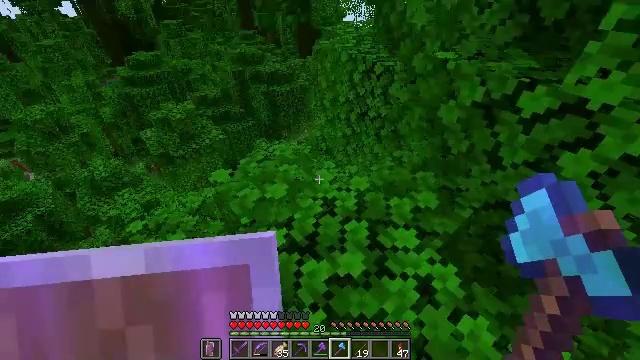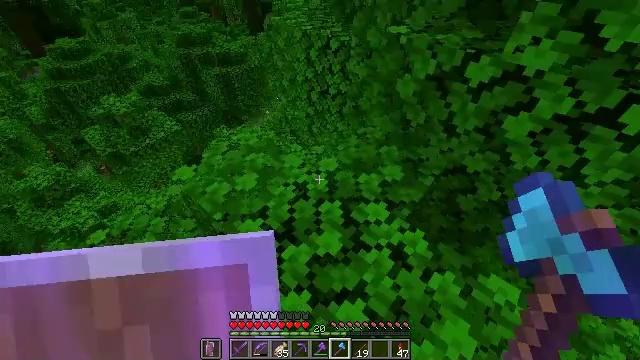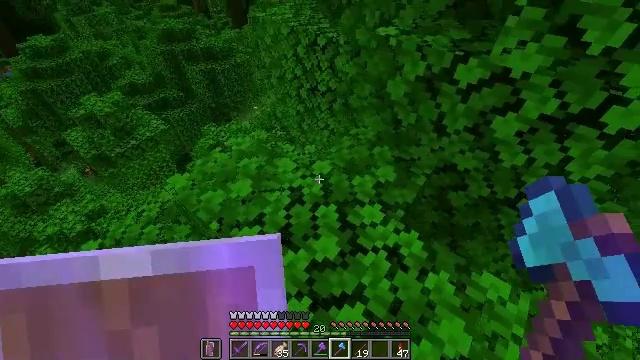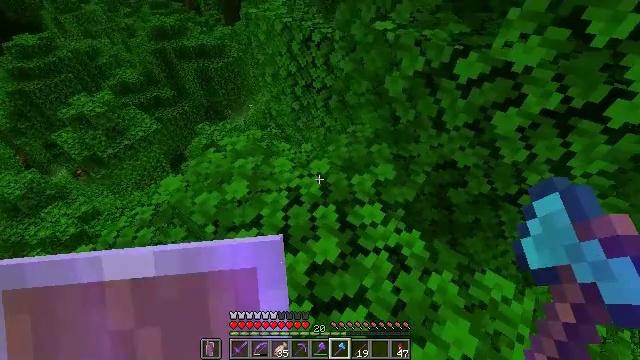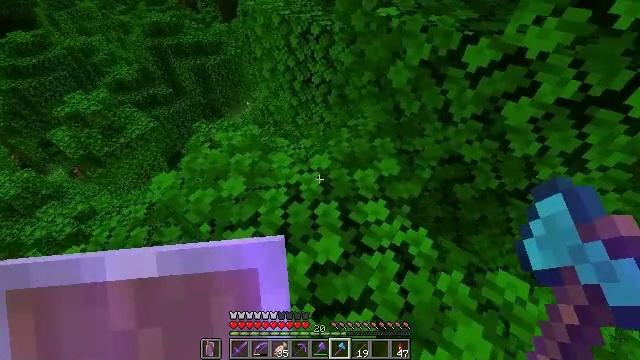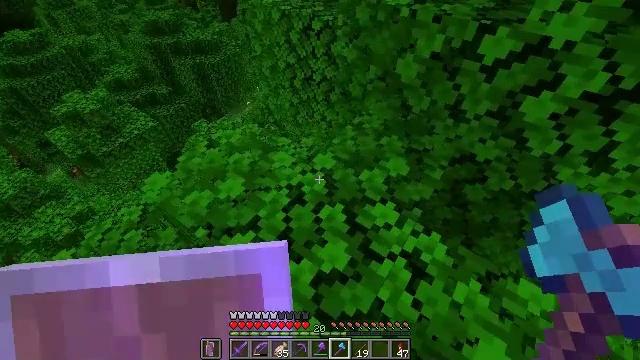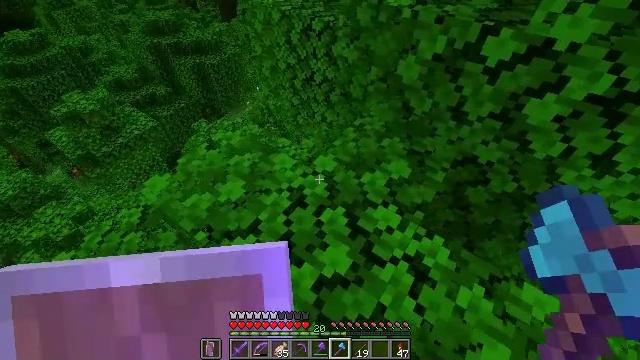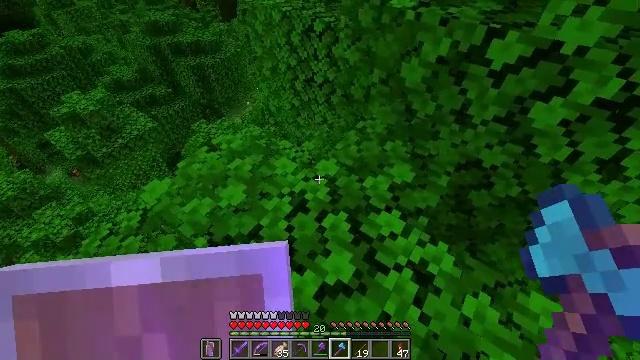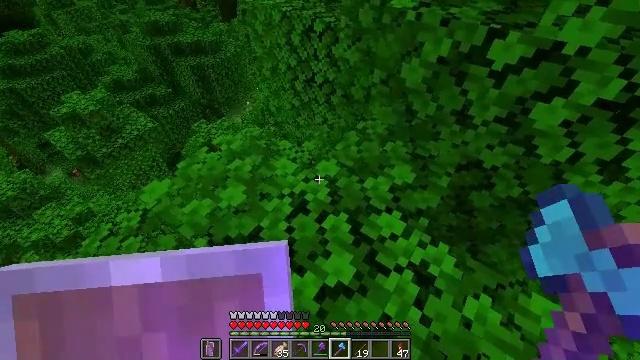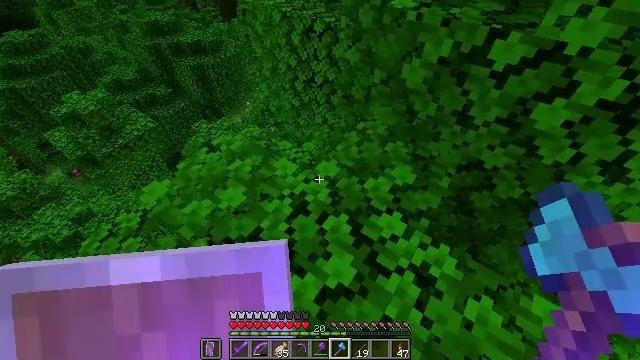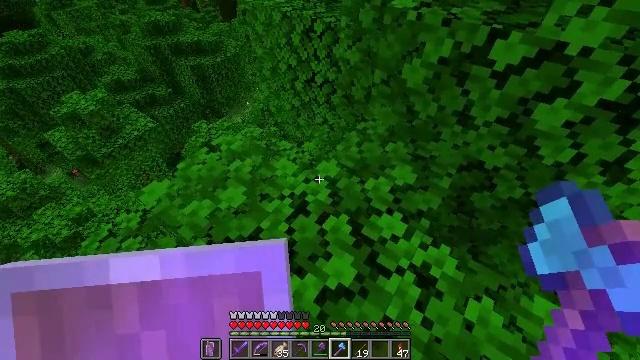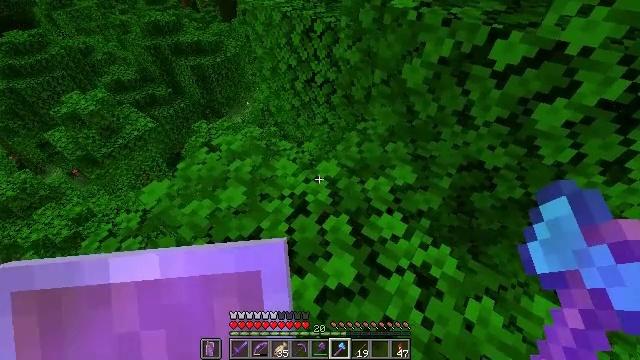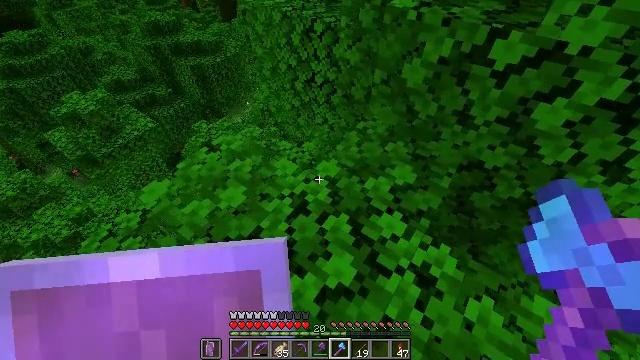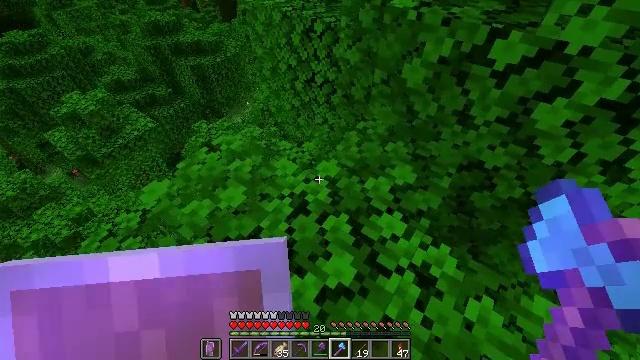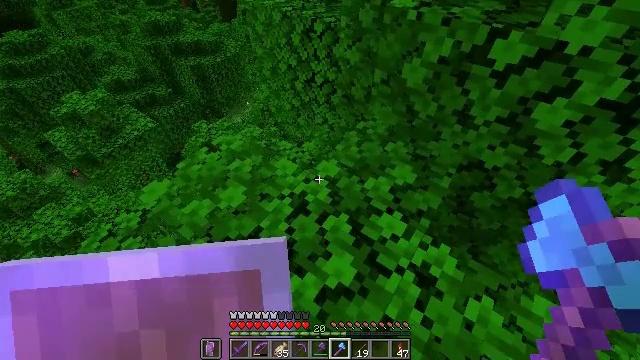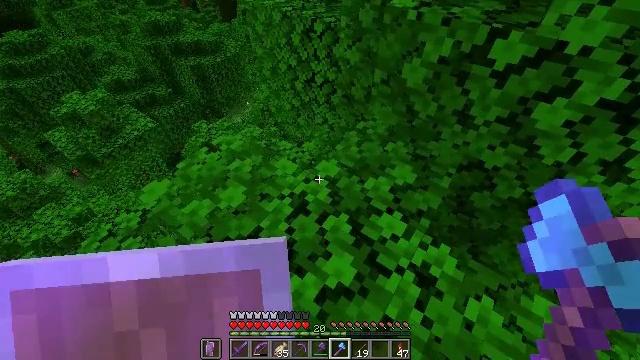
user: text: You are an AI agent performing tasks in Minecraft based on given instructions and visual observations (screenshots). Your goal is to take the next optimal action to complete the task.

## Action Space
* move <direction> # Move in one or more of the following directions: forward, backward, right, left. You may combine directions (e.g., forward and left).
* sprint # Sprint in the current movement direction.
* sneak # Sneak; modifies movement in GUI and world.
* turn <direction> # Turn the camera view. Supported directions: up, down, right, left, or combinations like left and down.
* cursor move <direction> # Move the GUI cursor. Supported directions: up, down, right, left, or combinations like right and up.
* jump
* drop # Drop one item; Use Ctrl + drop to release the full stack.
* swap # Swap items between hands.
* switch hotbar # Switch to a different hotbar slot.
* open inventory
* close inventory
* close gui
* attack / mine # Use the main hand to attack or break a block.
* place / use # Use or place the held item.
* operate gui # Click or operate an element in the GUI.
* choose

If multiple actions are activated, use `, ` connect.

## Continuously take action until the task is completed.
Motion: motion action
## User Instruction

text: Trim the tree by mining oak leaves.
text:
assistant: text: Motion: move forward, turn right and down
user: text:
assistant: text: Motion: move forward, turn right and down
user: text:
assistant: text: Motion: move forward, turn right
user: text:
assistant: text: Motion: no_op
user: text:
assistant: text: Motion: no_op
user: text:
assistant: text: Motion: no_op
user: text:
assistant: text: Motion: no_op
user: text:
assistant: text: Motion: no_op
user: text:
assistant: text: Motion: no_op
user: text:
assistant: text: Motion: no_op
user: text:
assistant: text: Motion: no_op
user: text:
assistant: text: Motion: no_op
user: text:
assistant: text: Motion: no_op
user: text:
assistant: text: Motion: no_op
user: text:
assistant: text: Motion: no_op
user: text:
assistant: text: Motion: turn right and up
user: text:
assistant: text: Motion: turn right and up
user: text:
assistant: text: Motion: turn right and up
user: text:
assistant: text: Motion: turn up
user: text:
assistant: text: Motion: no_op
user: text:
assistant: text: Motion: no_op
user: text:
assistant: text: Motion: no_op
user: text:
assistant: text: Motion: no_op
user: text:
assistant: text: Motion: no_op
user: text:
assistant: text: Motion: no_op
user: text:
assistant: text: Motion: no_op
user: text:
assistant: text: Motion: no_op
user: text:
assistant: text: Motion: no_op
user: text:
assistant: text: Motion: no_op
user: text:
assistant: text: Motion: no_op